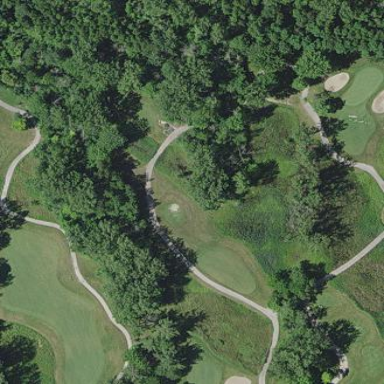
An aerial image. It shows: Water hazard on golf course.